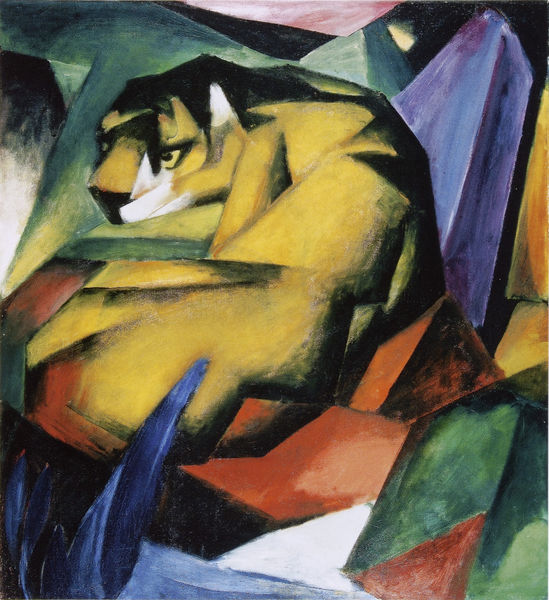
Titel: Der Tiger
Künstler: Franz Marc
Standort: München
Institution: Städtische Galerie im Lenbachhaus
Schlagwörter: blau, blätter, dunkel, gemälde, himmel, kopf, weiß, dreieck, gelb, grün, kubismus, kubistisch, landschaft, sitzen, bunt, hell, licht, nase, ohr, orange, rücken, schwarz, blick, blüten, hund, rot, tier, tiere, expressionismus, malerei, augen, gesicht, spitze, bild, natur, einsam, auge, pflanzen, rosa, wald, reiter, fell, farbig, hintern, liegen, moderne, abstrakt, farben, flächen, farbe, formen, lila, linien, wild, dunkelblau, spitz, allein, liegend, exotik, exotisch, abstraktion, katze, münchen, expressionistisch, linie, form, grafisch, klassische moderne, bedrohlich, zoo, franz, von hinten, ecken, geometrisch, zacken, fuchs, schnauze, kristall, dickicht, fauna, urwald, löwe, farbfelder, drehung, dreiecke, kanten, vierecke, blauer reiter, klee, kandinsky, leopard, raubkatze, blauer, geometrische formen, tiger, franz marc, marc, blaue reiter, der blaue reiter, dschungel, blöcke, aufgeschreckt, der gelbe tiger, großkatze, kantig, löwin, raubtier, spitze formen, wildkatze, wildtier, dreieick, splitter, puma, kristalle, animalisch, g, farbsplitter, der tiger